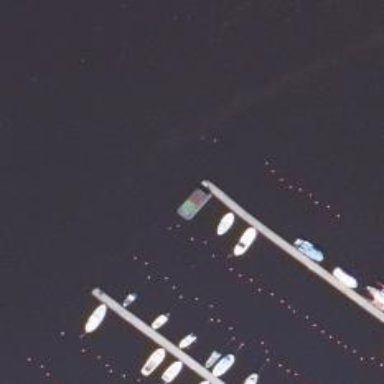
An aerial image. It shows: Pier with mooring facilities.